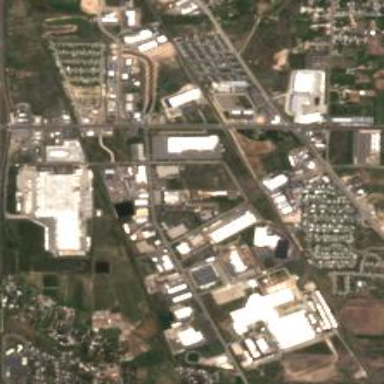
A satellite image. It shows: Industrial area.